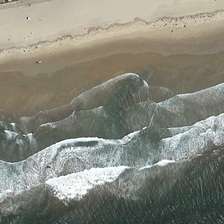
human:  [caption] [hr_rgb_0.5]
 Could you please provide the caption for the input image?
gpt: the waves set in towards the shore .

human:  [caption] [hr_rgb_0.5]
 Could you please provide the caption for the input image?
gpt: those white spoondrifts surf the beach inside which lies rows of houses .

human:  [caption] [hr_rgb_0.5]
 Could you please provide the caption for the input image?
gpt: the waves set in towards the shore .

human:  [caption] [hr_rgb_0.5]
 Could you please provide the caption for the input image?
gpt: white beach between the dark green sea and the city .

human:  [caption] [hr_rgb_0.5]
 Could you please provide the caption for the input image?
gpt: several lines of white waves in green ocean are near a yellow beach .